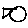
Label: fish